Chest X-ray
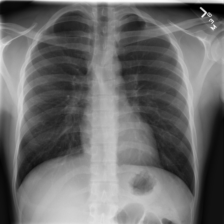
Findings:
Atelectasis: negative
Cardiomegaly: negative
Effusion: negative
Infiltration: negative
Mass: negative
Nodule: negative
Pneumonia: negative
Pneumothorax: negative
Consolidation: negative
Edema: negative
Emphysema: negative
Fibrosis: negative
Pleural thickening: negative
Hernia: negative